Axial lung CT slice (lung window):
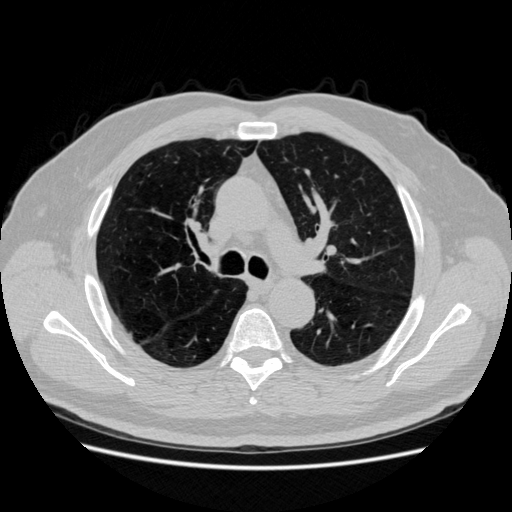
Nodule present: no